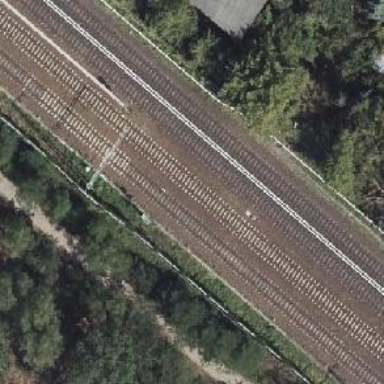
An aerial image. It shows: Railway with electrified contact lines running on embankment.